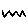
Label: zigzag